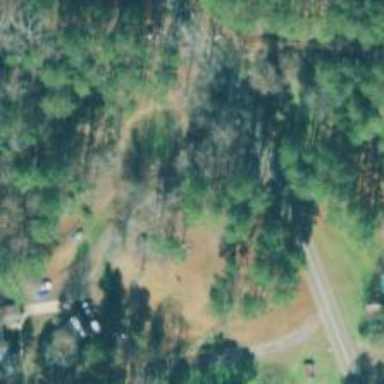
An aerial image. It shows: Driveway.